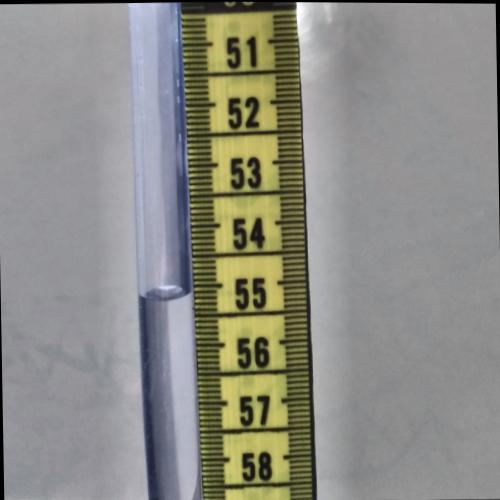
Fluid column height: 55.2 cm